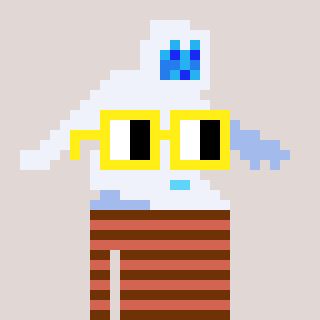
a pixel art character with square yellow glasses, a yeti-shaped head and a peachy-colored body on a warm background